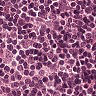
Metastatic tissue present: no